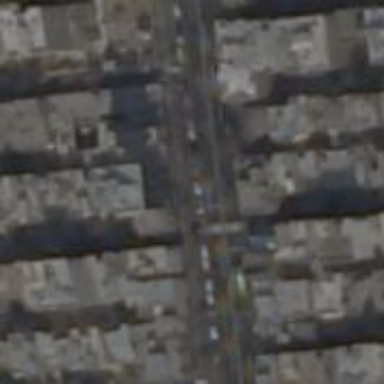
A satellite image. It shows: Crossing road.